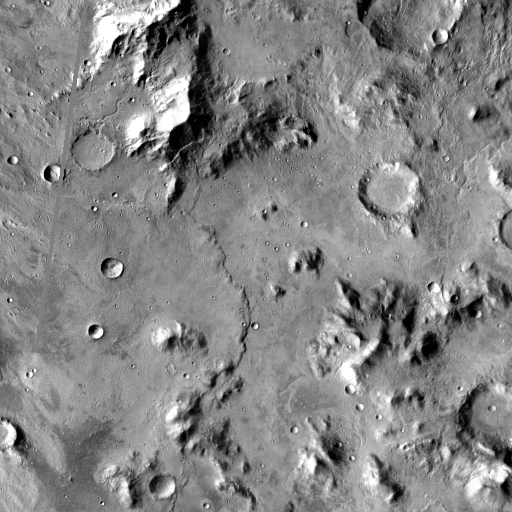
Crater classes present: Background, Other, Buried, Secondary